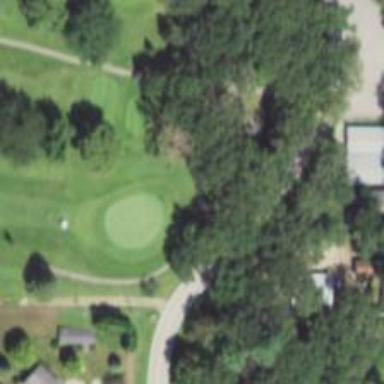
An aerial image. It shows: Path for both road and golf.